Aerial crown-view tile of a tropical tree (Barro Colorado Island, Panama), acquired 20241216:
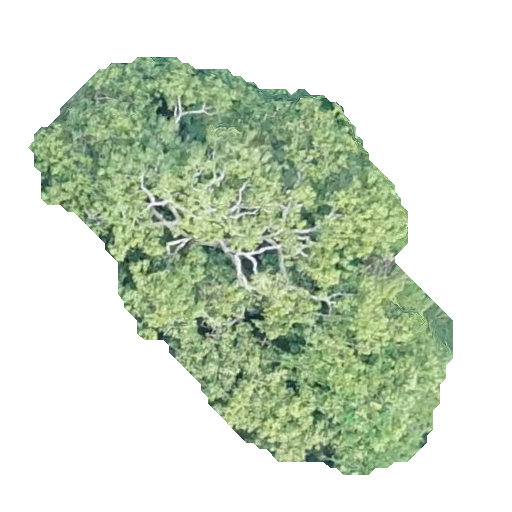
Species: Aiouea montana
GBIF accepted scientific name: Aiouea montana
Crown area: 157.152 m²